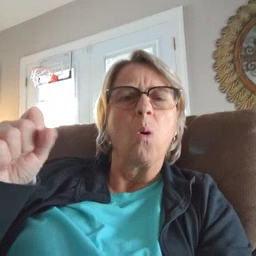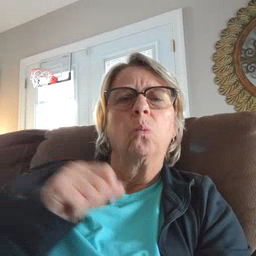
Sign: loud